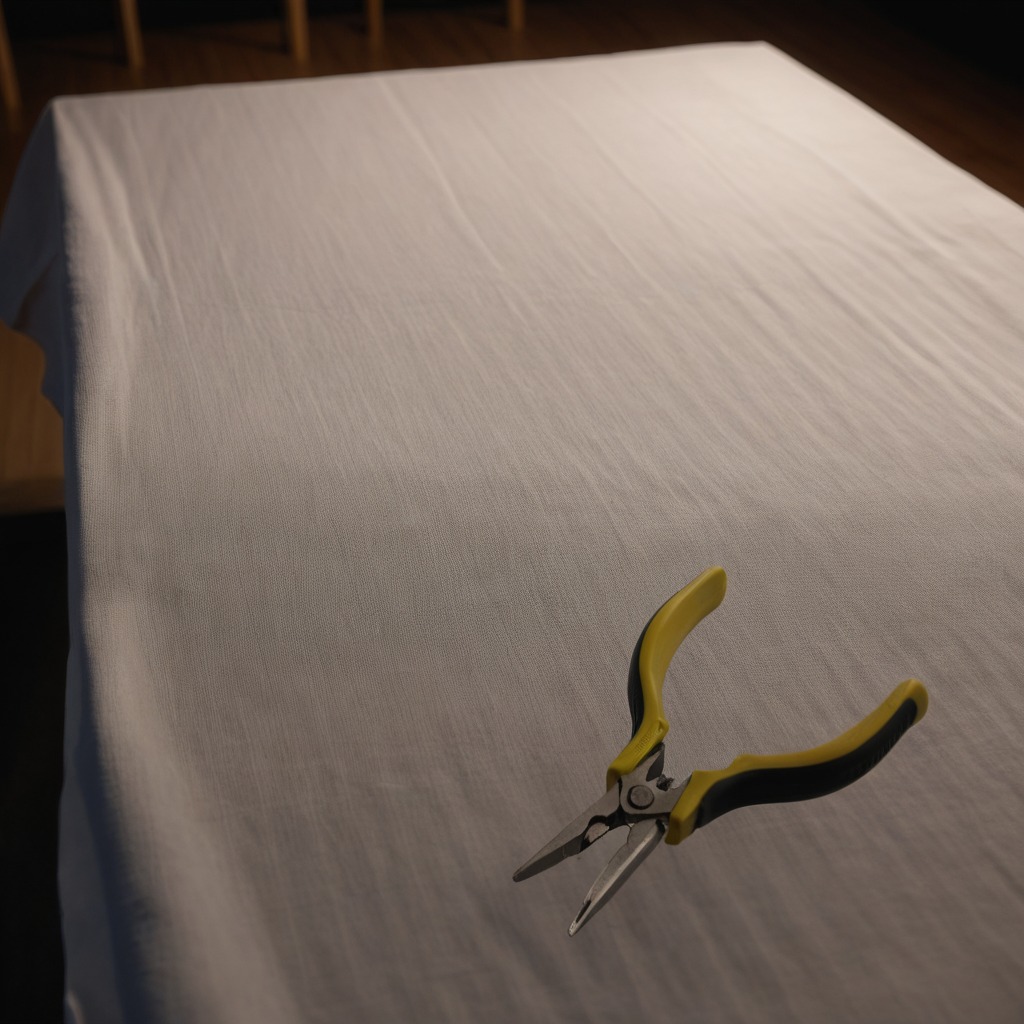
A plier lying on a wooden table inside a workshop at night.